Field crop: maize
Growth stage: 2
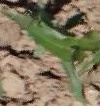
Species: maize